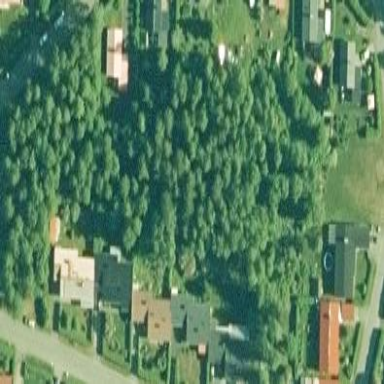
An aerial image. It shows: Forest area.